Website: apple
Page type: billing-address
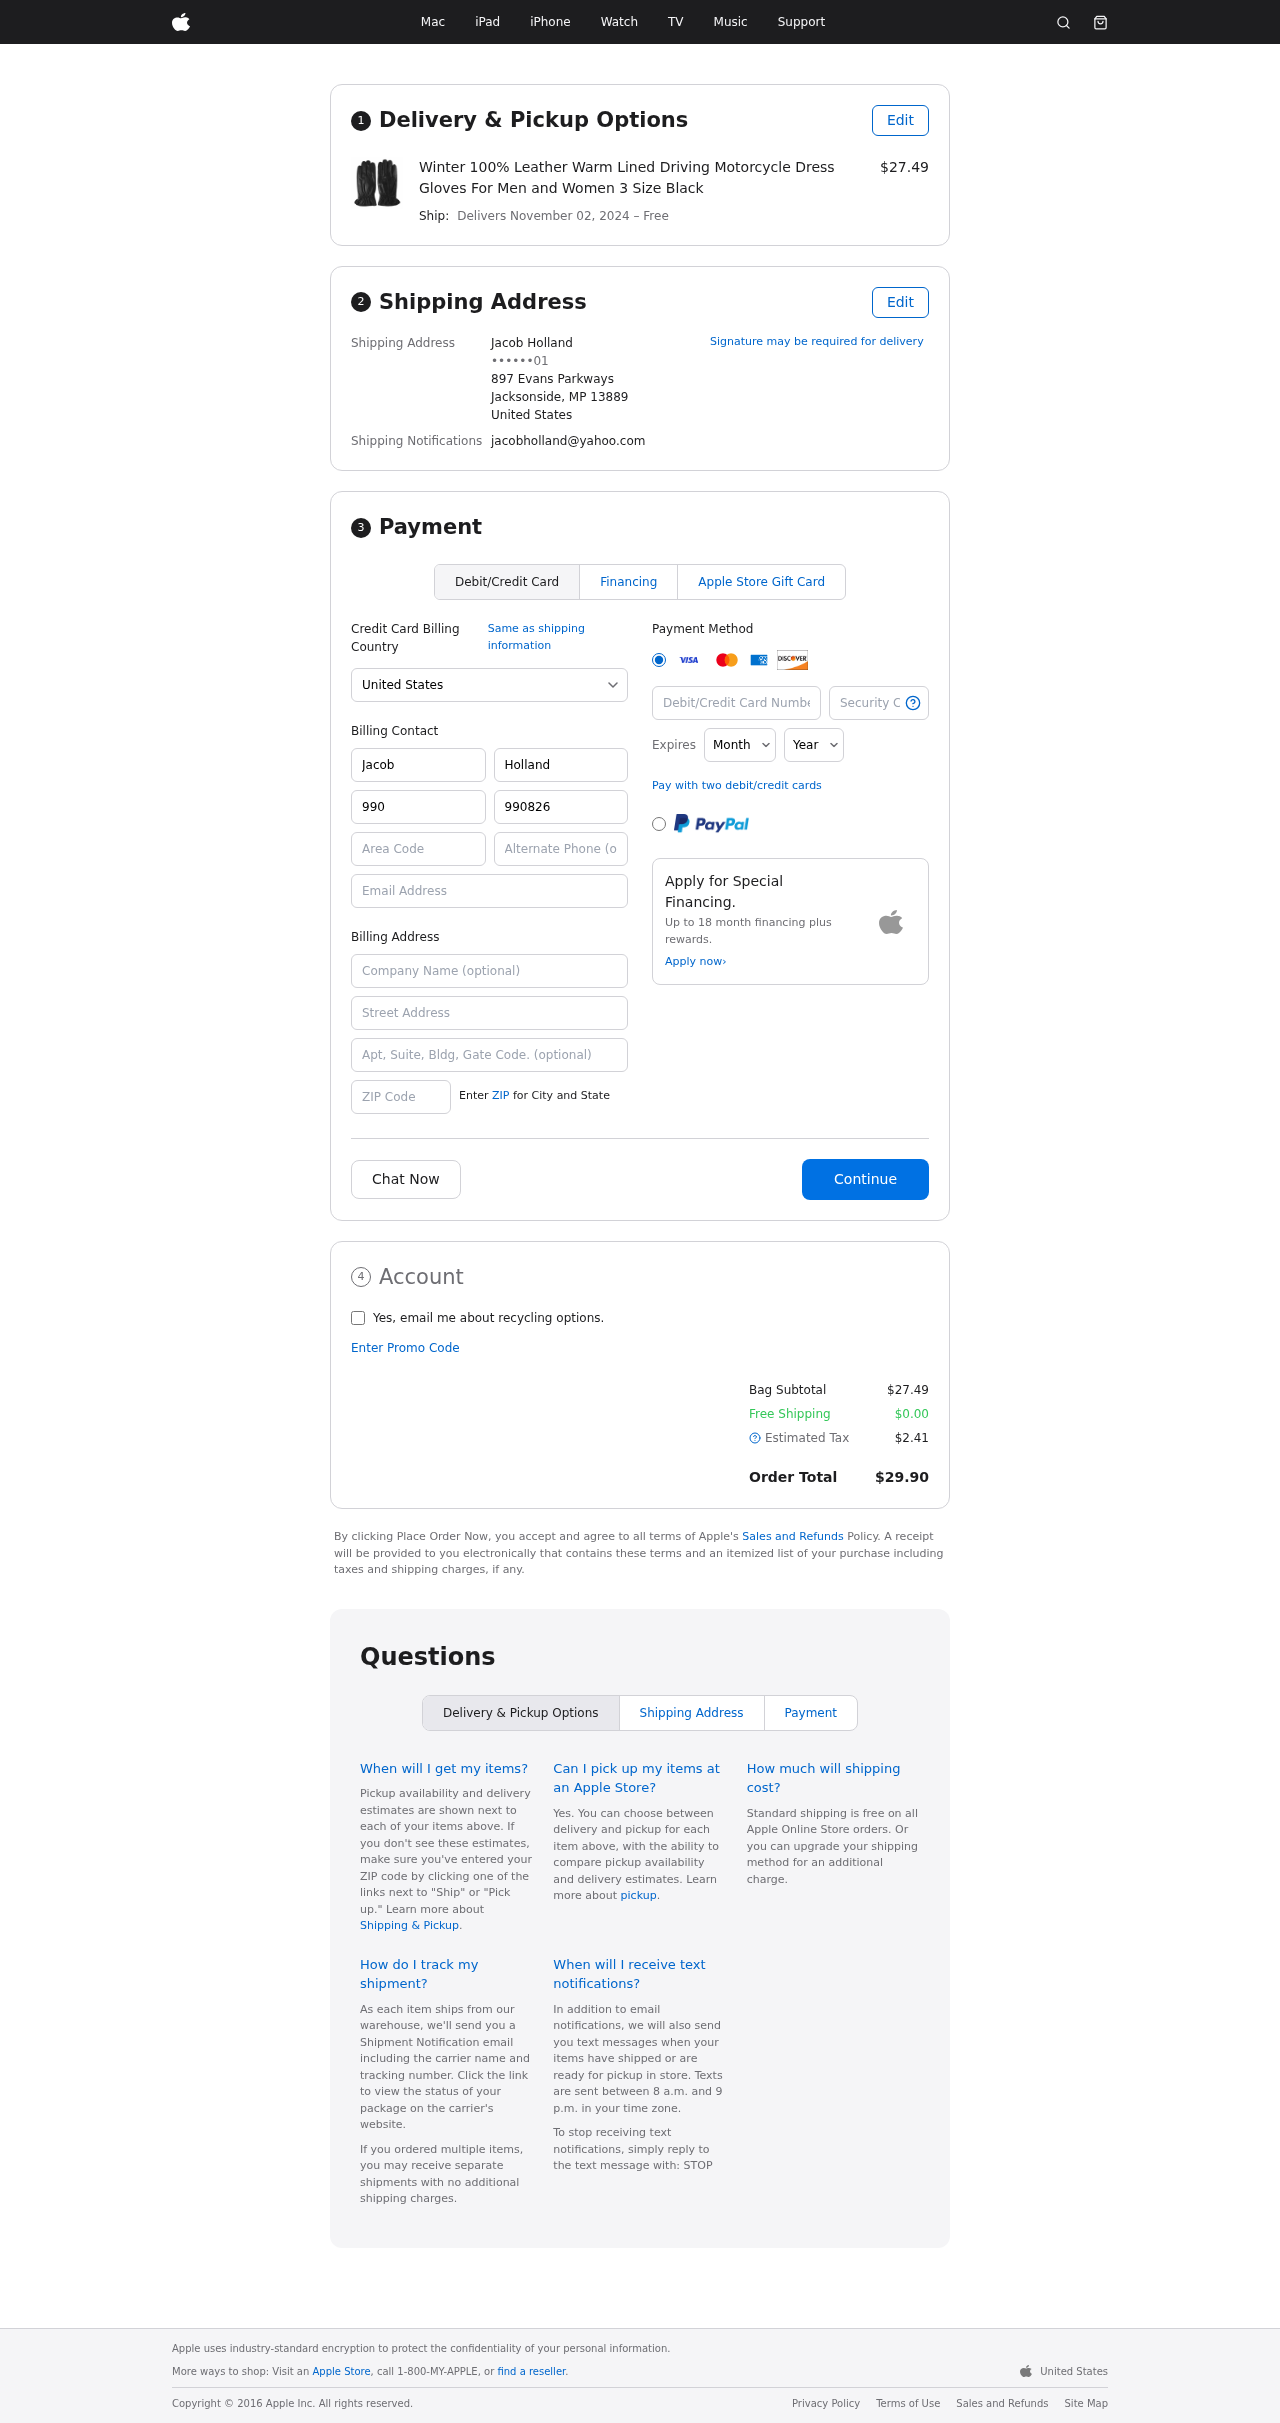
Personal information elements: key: PII_CARD_CVV
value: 065
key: PII_CARD_EXPIRY_MONTH
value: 12
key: PII_CARD_EXPIRY_YEAR
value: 27
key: PII_CARD_NUMBER
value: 2394 1442 4110 7032
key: PII_CITY_STATE_ZIP
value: Jacksonside, MP 13889
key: PII_COUNTRY
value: United States
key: PII_EMAIL
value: jacobholland@yahoo.com
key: PII_FULLNAME
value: Jacob Holland
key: PII_STREET
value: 897 Evans Parkways
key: PII_PHONE_MASKED
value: ••••••01
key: PII_BILLING_FIRSTNAME
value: Jacob
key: PII_BILLING_LASTNAME
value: Holland
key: PII_BILLING_PHONE_AREA
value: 990
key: PII_BILLING_PHONE
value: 9908263101
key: PII_BILLING_PHONE_ALT_AREA
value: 330
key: PII_BILLING_PHONE_ALT
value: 3302258847
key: PII_BILLING_EMAIL
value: jacobholland@yahoo.com
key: PII_BILLING_STREET
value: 897 Evans Parkways
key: PII_BILLING_STREET2
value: Apt. 267
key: PII_BILLING_POSTCODE
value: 13889
Product elements: key: PRODUCT1_NAME
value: Winter 100% Leather Warm Lined Driving Motorcycle Dress Gloves For Men and Women 3 Size Black
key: PRODUCT1_PRICE
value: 27.49
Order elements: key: ORDER_DELIVERY_DATE
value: November 02, 2024
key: ORDER_SUBTOTAL
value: $27.49
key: ORDER_SHIPPING_COST
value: $0.00
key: ORDER_TAX
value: $2.41
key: ORDER_TOTAL
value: $29.90